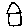
Label: house